Field crop: maize
Growth stage: 2
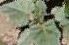
Species: datura